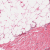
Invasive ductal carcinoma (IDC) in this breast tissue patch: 0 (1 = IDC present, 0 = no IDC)